Field crop: maize
Growth stage: 2
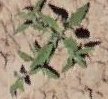
Species: atriplex